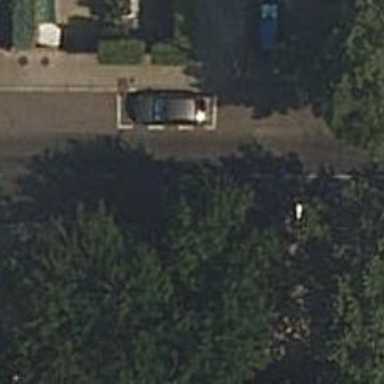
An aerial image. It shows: Smooth asphalt road in residential area.